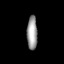
Tissue: prostate
Cell type: T cells
Senescence score: 0.7493
Nuclear area (px): 346
Mean DAPI intensity: 155.182